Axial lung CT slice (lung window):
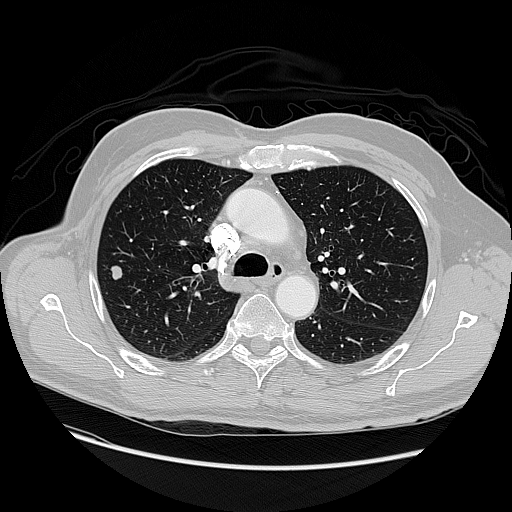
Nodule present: yes
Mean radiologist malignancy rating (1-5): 3.5